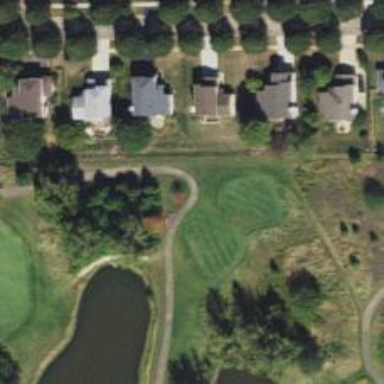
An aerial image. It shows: Service road designated as golf cart path.